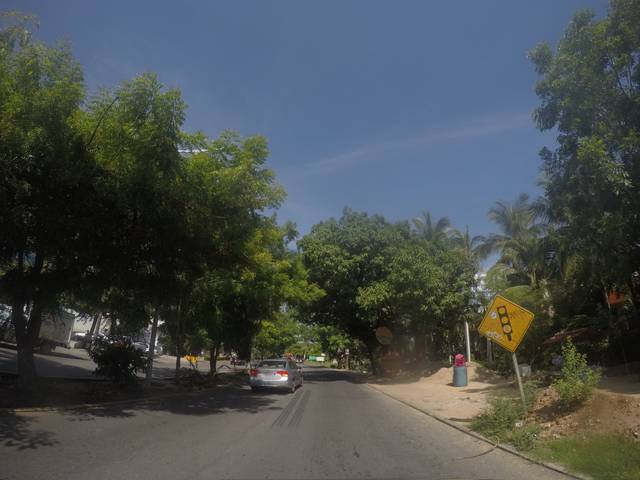
Region: Mexico
Coordinates: 15.862, -97.069